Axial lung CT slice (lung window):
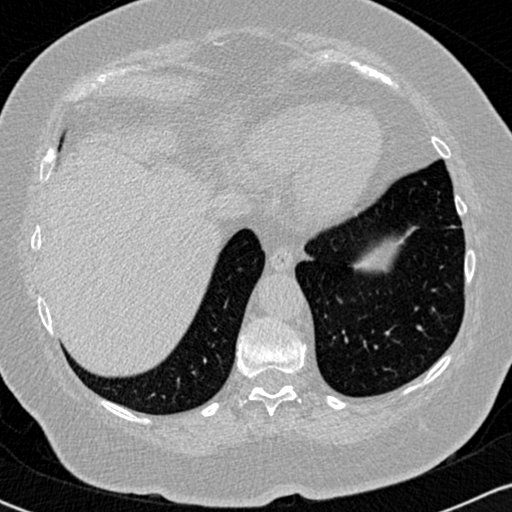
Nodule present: no